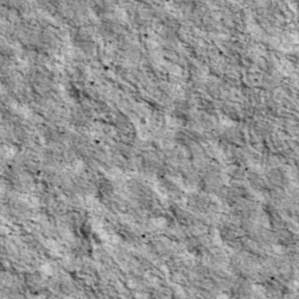
Label: non_frost